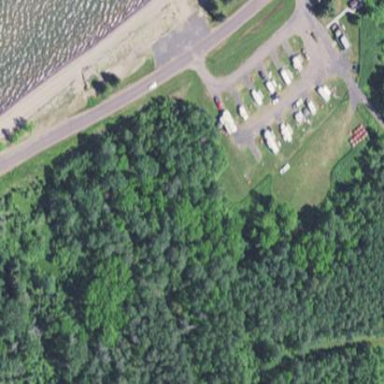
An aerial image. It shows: Caravan site for tourism.